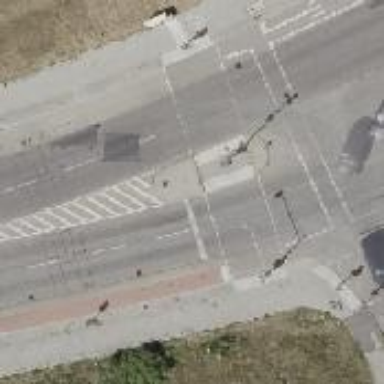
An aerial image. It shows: Road crossing with traffic signals.